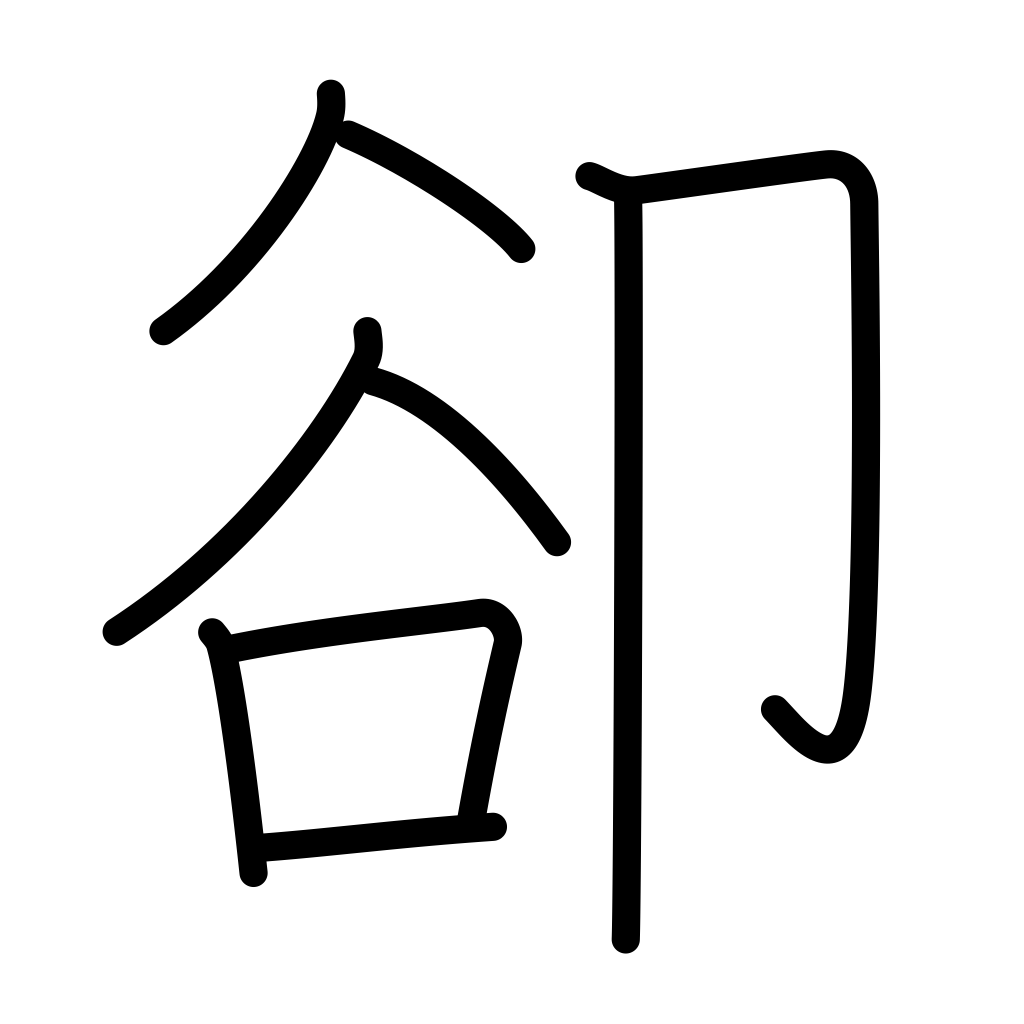
Meaning: instead, on the contrary, rather